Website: macys
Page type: gifting
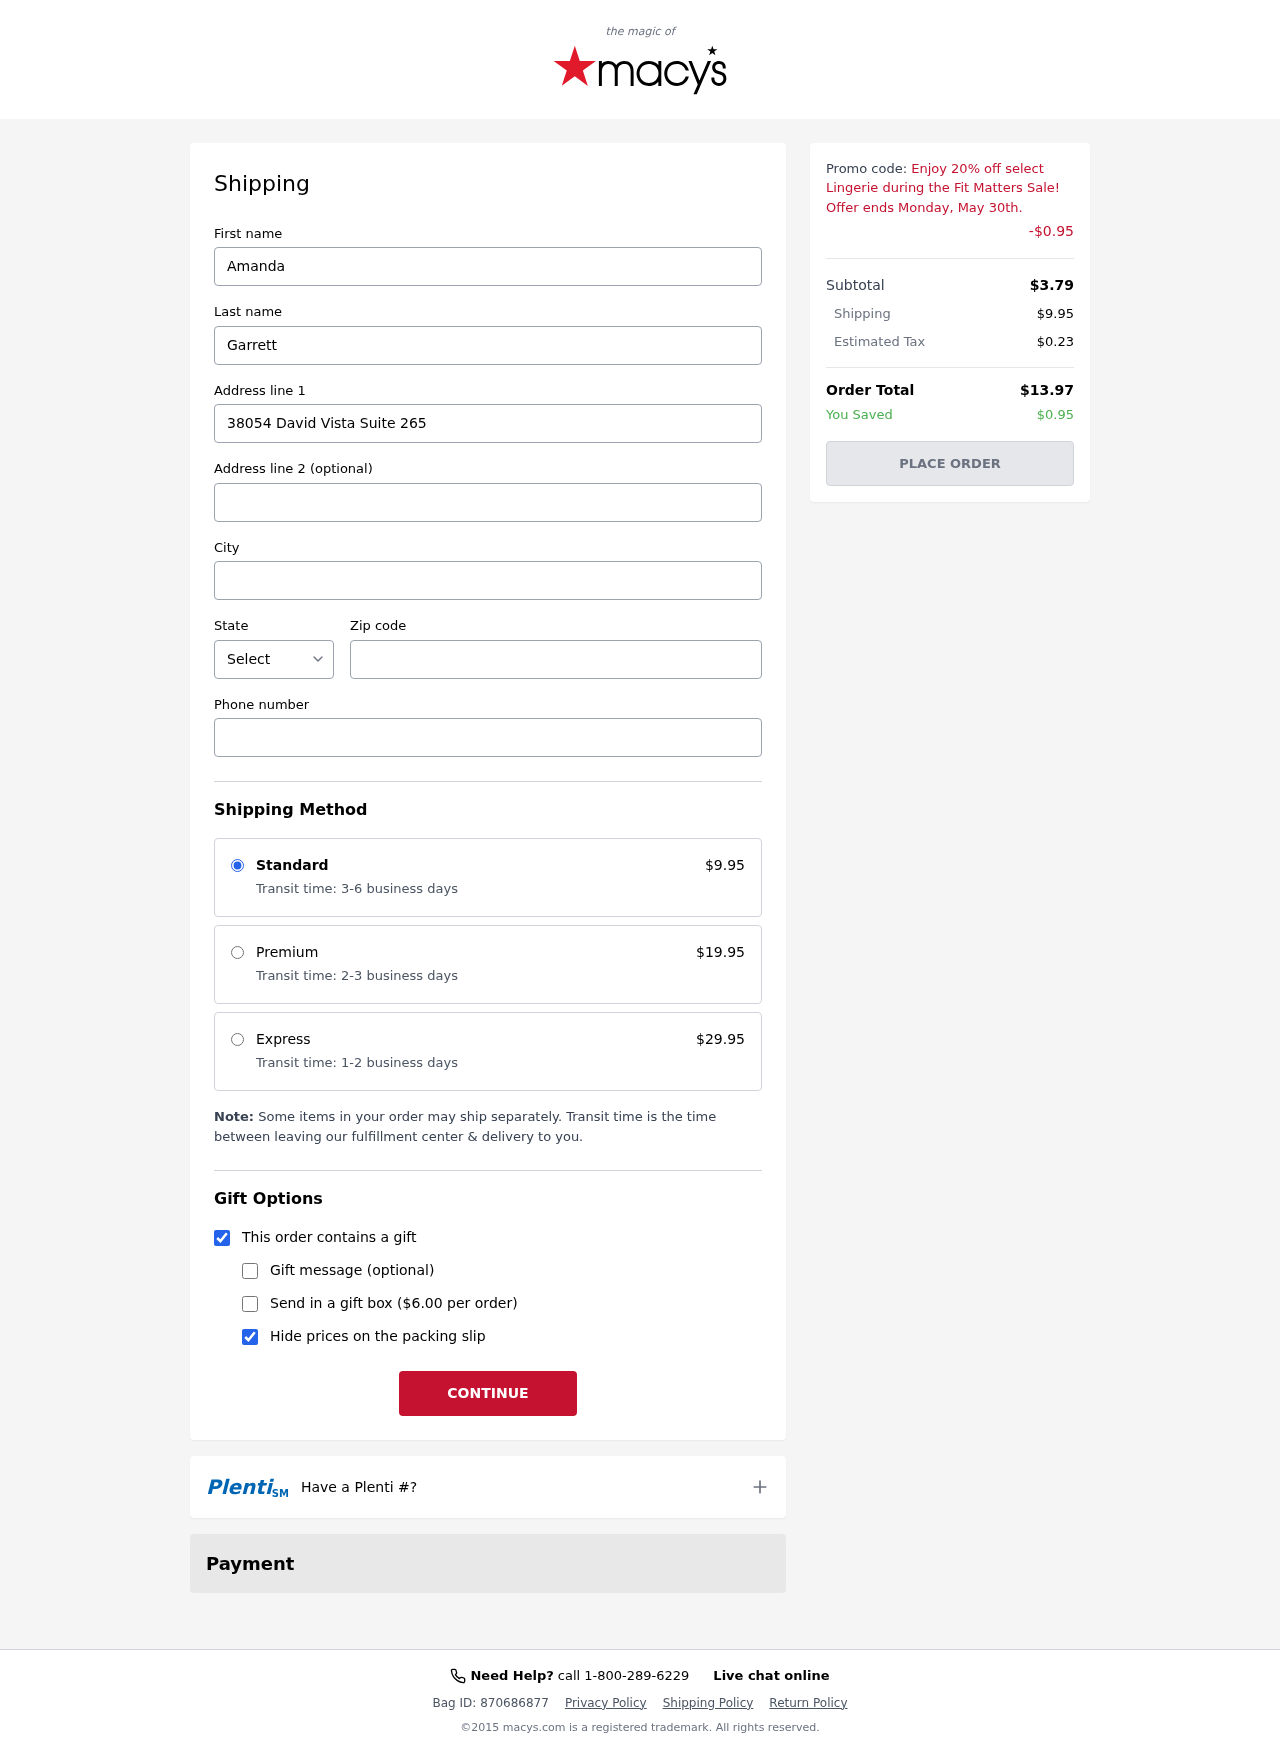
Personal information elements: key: PII_CITY
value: New Jeffreyville
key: PII_FIRSTNAME
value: Amanda
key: PII_LASTNAME
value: Garrett
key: PII_PHONE
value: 6893193489
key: PII_POSTCODE
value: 64816
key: PII_STATE_ABBR
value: CA
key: PII_STREET
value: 38054 David Vista Suite 265
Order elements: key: ORDER_SHIPPING_COST
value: $9.95
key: ORDER_DISCOUNT
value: -$0.95
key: ORDER_SUBTOTAL
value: $3.79
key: ORDER_TAX
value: $0.23
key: ORDER_TOTAL
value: $13.97
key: ORDER_SAVINGS
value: $0.95